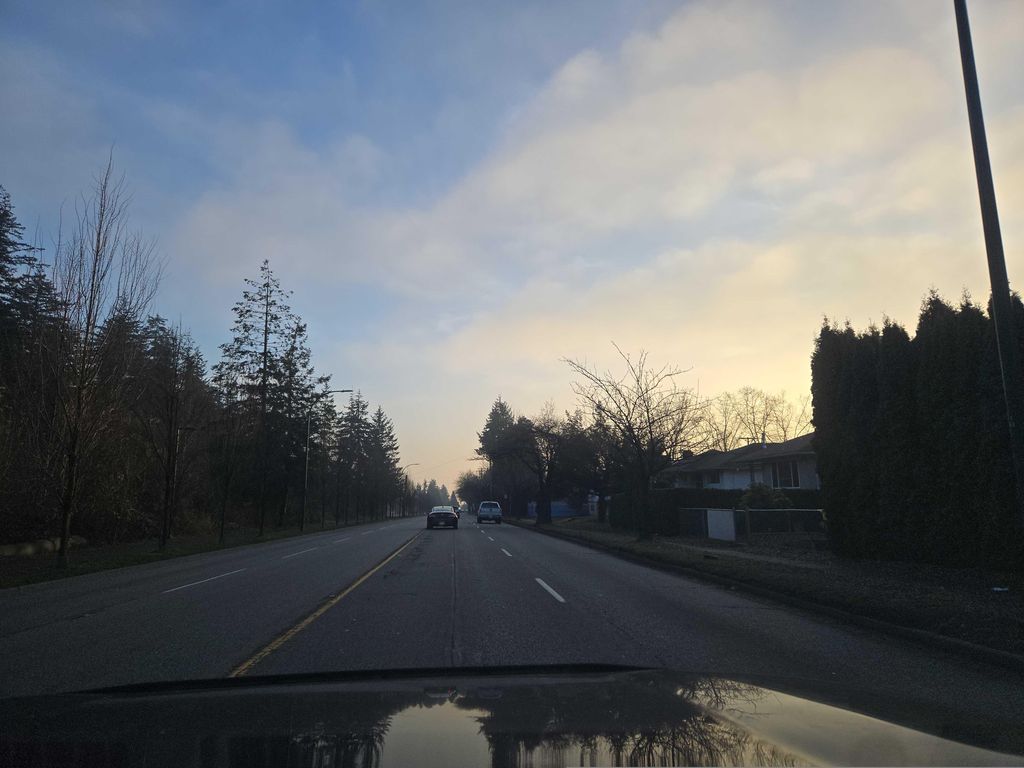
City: vancouver